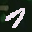
Label: 7